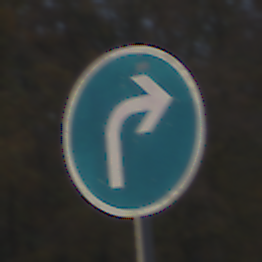
Verkehrszeichen: VorgeschriebeneFahrtrichtungRechts
Umgebung: Outdoor, Nature
Tageszeit: SunriseSunset
Wetter: PartlyCloudy
Licht: Natural
Jahreszeit: Autumn
Kontrast: LowContrast